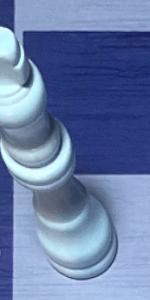
Label: King_White